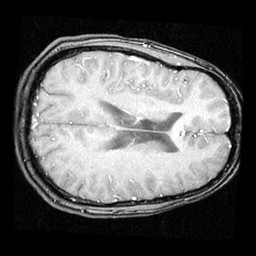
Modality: inplaneT1
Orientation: axial
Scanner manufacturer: ge
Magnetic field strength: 3 T
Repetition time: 0.2 s
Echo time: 0.0035 s